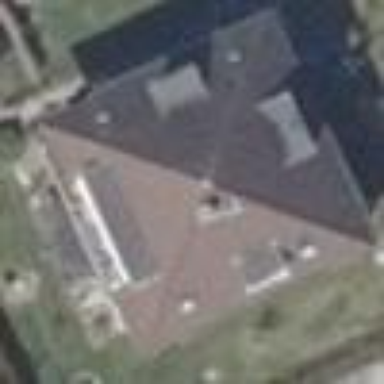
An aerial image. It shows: Detached building with pyramidal roof shape.